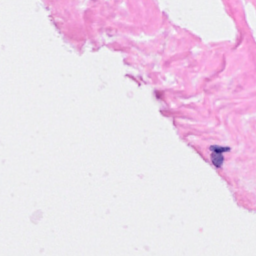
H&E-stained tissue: Breast